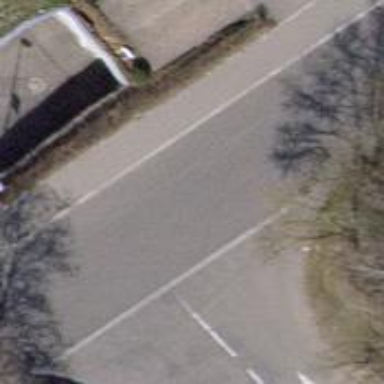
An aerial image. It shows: Asphalt service road.